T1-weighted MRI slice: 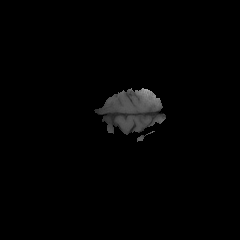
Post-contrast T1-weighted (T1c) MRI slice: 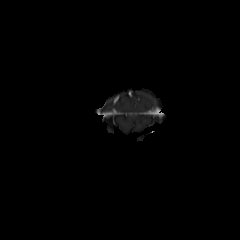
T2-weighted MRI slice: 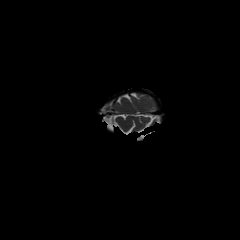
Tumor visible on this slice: no